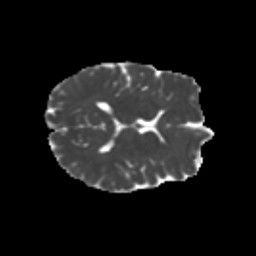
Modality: MD
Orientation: axial
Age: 38
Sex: female
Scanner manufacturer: siemens
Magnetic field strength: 3 T
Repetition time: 1.8 s
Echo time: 0.07 s